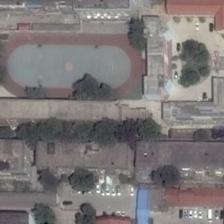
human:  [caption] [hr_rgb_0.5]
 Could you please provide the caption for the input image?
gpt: the area mainly contains an old playground and some buildings, embellished by several trees .

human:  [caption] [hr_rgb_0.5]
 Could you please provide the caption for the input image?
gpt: many buildings and some green trees are around a playground .

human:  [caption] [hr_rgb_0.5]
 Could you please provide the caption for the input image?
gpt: a playground is surrounded by some green trees and many buildings .

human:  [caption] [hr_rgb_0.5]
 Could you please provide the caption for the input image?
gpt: a playground is surrounded by many buildings and some trees .

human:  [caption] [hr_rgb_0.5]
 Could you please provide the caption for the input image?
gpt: a playground is surrounded by many buildings and some trees .